Question: I was building a view and then I realized that I needed to put too much information inside, so it would not fit in the window. So I decided to create a JScrollPane to put all the elements inside, and continue including new elements if needed, be able to see it all in my window.
This is the code for my scroll pane:
'''
public JPanel getActionsPane() {
if (Objects.isNull(actionsPane)){
actionsPane = new JPanel();
actionsPane.setLayout(null);
actionsPane.setBounds(0, 29, 1580, 1450);
addComponents();
}
return actionsPane;
}
public JScrollPane getActionsScrollPane() {
if (Objects.isNull(actionsScrollPane)){
actionsScrollPane = new JScrollPane(ScrollPaneConstants.VERTICAL_SCROLLBAR_AS_NEEDED, ScrollPaneConstants.HORIZONTAL_SCROLLBAR_AS_NEEDED);
actionsScrollPane.add(getActionsPane());
actionsScrollPane.setLayout(new ScrollPaneLayout());
actionsScrollPane.setBounds(0, 29, 593, 400);
actionsScrollPane.setViewportView(getActionsPane());
}
return actionsScrollPane;
}
'''
But when I compile, I can only see this:
[
As you can see, the scroll is not being showed. I have not worked very much with JScrollPane in the past, maybe I am missing some propierty to enable the scrolls?
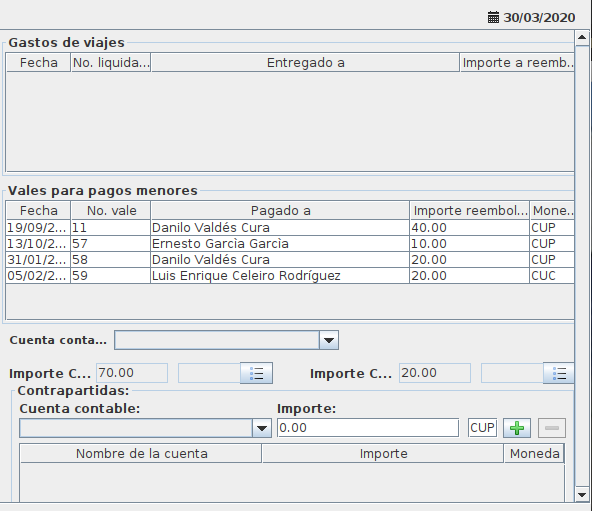
Answer: I follow several advices, tried to use layouts, none of this worked for me. Finally, thanks to a friends suggestion, I manage to do it, without layouts, just modifying my old approach.
'''
public UI_ReembolsoFondoRegistrar(Window window) {
super(window);
setBounds(100, 100, 593, 750);
setLocationRelativeTo(null);
setTitle("Reembolsar el fondo para dietas y pagos menores");
buttonPane.add(getBtnAceptar());
buttonPane.add(getBtnCancelar());
contentPanel.setLayout(null);
contentPanel.add(getLblFecha());
contentPanel.add(getActionsScrollPane());
contentPanel.add(getLblCustodio());
contentPanel.add(getCbxCustodio());
contentPanel.add(getLblContab());
contentPanel.add(getCbxContab());
contentPanel.add(getLblRevisado());
contentPanel.add(getCbxRevisado());
contentPanel.add(getLblAprobado());
contentPanel.add(getCbxAprobado());
contentPanel.add(getLblCheque());
contentPanel.add(getTxtCheque());
contentPanel.add(getLblFecha_1());
contentPanel.add(getDateChooser());
contentPanel.add(getLblAnotado());
contentPanel.add(getCbxAnotado());
contentPanel.add(getSeparator_2());
}
public JPanel getActionsPane() {
if (Objects.isNull(actionsPane)){
actionsPane = new JPanel();
actionsPane.setLayout(null);
actionsPane.setPreferredSize(new Dimension(1580,525));
addComponents();
}
return actionsPane;
}
public JScrollPane getActionsScrollPane() {
if (Objects.isNull(actionsScrollPane)){
actionsScrollPane = new JScrollPane(getActionsPane(), JScrollPane.VERTICAL_SCROLLBAR_ALWAYS, JScrollPane.HORIZONTAL_SCROLLBAR_NEVER);
actionsScrollPane.setViewportView(getActionsPane());
actionsScrollPane.setBounds(0,28,593,480);
}
return actionsScrollPane;
}
private void addComponents(){
actionsPane.add(getPanelGastosViaje());
actionsPane.add(getPanelValePM());
actionsPane.add(getLblCuenta());
actionsPane.add(getCbxCuenta());
actionsPane.add(getLblOCC());
actionsPane.add(getCbxOCC());
actionsPane.add(getLblCUP());
actionsPane.add(getTxtCUP());
actionsPane.add(getTxtTotalCUP());
actionsPane.add(getBtnDesCUP());
actionsPane.add(getSeparator_1());
actionsPane.add(getLblCUC());
actionsPane.add(getTxtCUC());
actionsPane.add(getTxtTotalCUC());
actionsPane.add(getBtnDesCUC());
actionsPane.add(getContrapartidasTableJP());
}
'''
<URL>